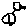
Label: bird